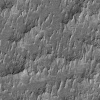
Atmospheric dust classification: not_dusty